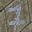
Label: 1